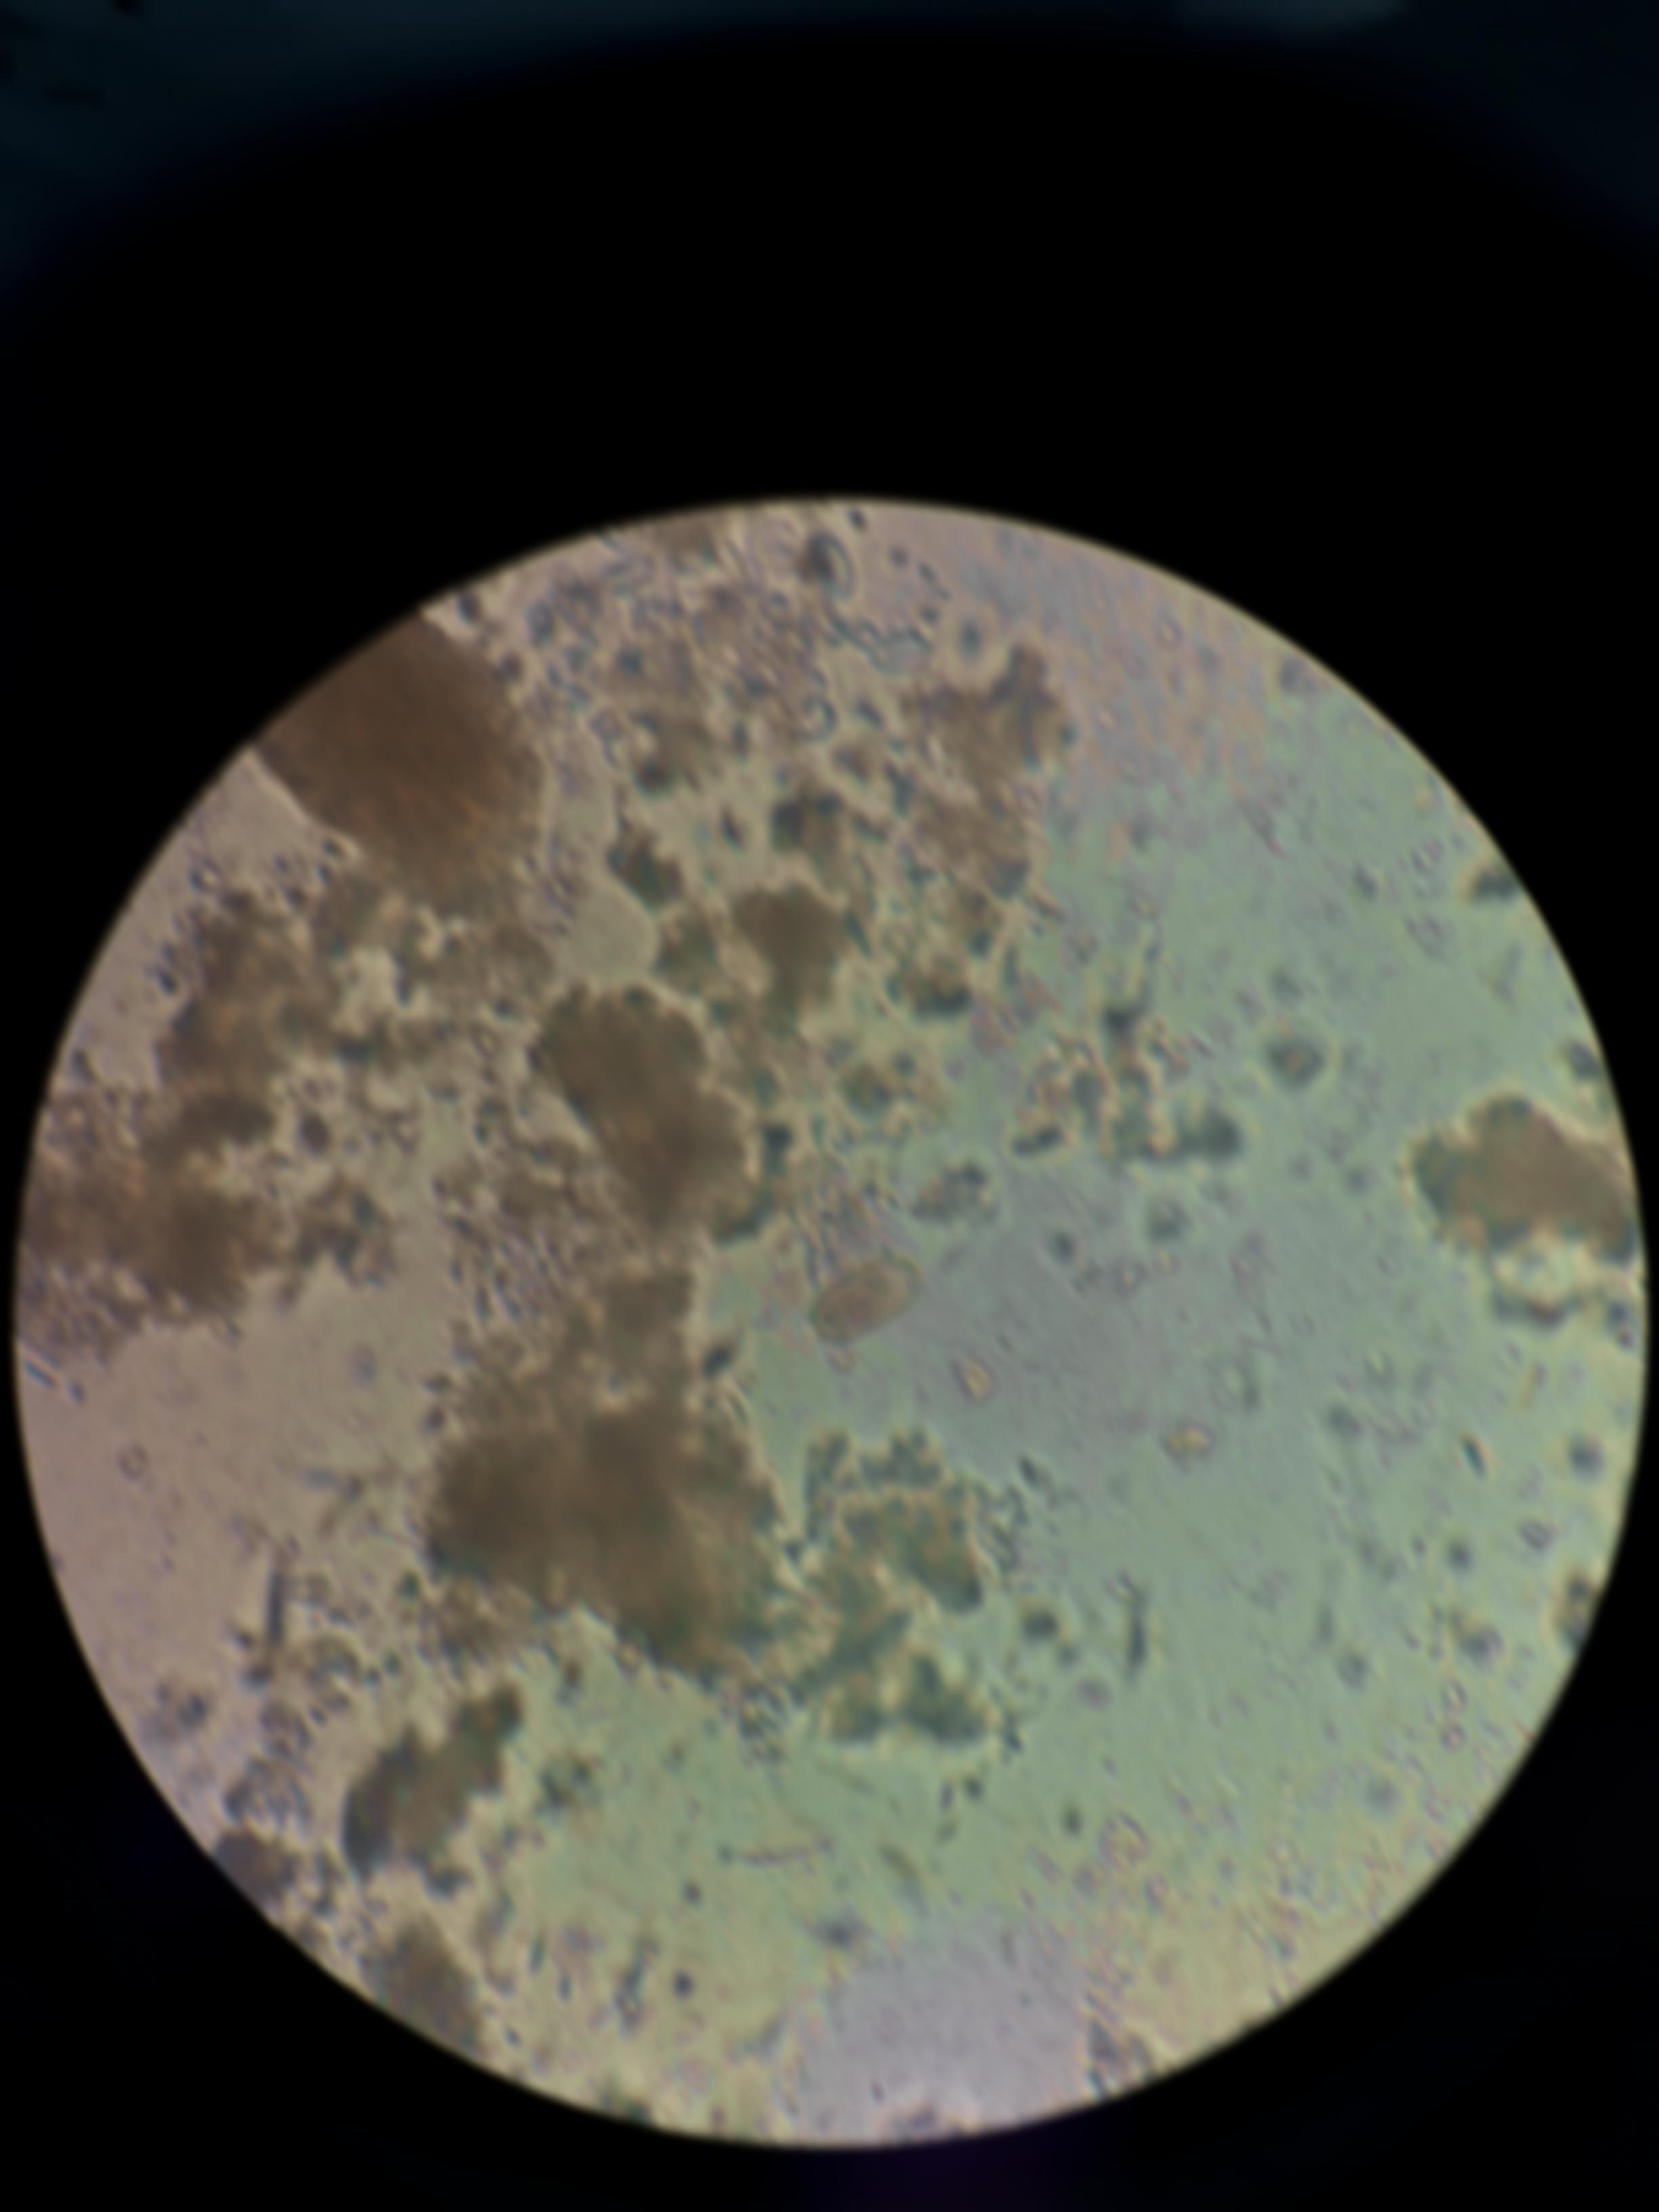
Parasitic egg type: Capillaria philippinensis